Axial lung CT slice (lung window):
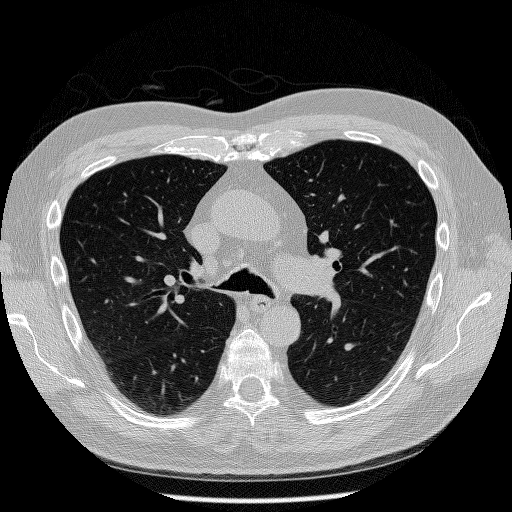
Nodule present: no